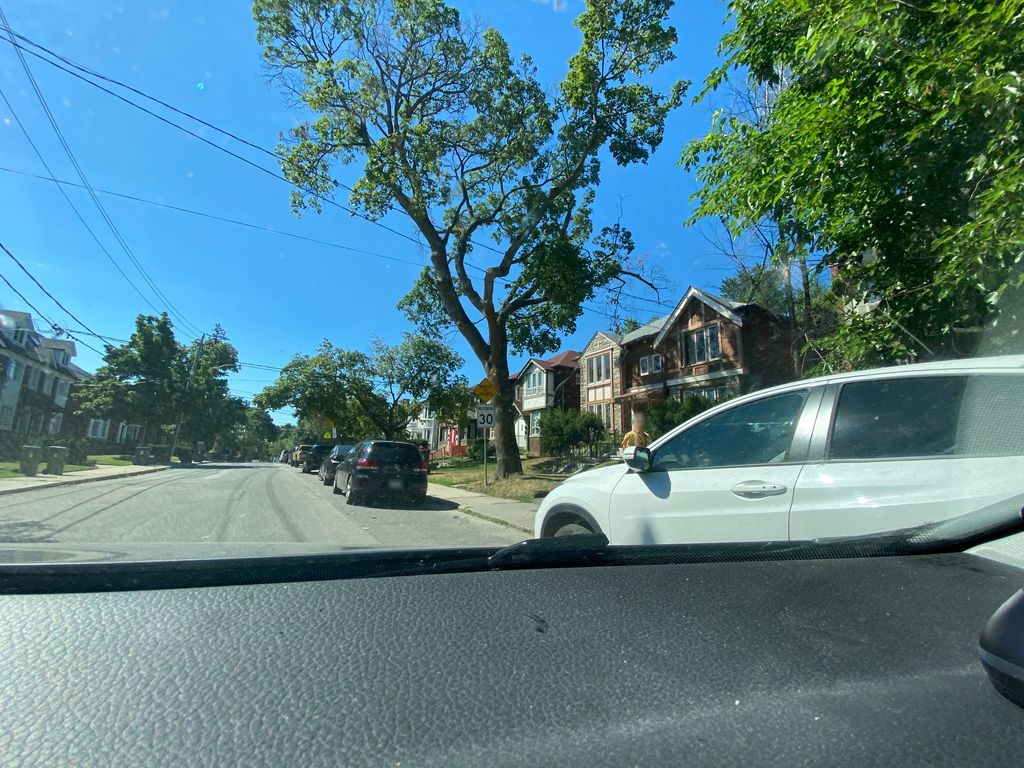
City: toronto